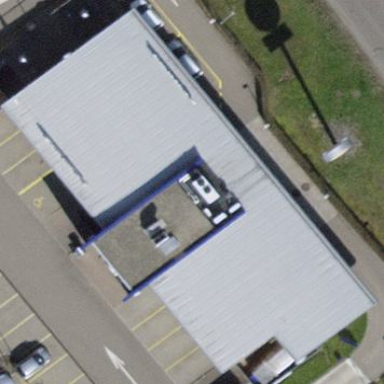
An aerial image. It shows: Commercial building housing fast food restaurant.